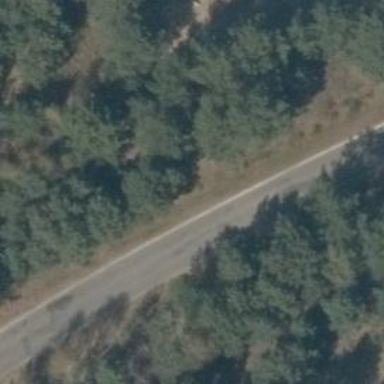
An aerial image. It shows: Tertiary road with asphalt surface.